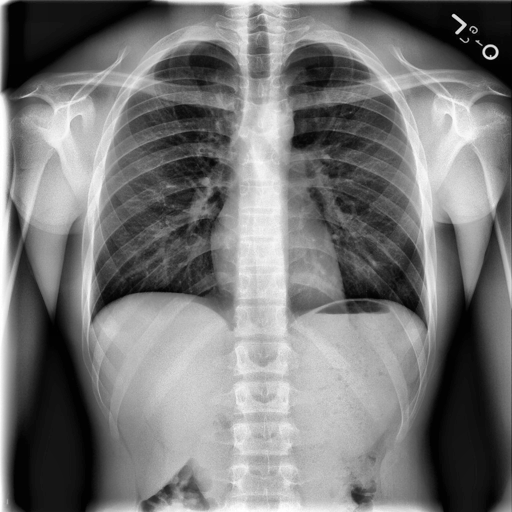
Finding: NORMAL